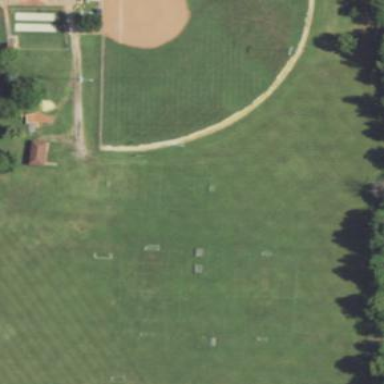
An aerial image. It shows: Baseball pitch for leisure land.